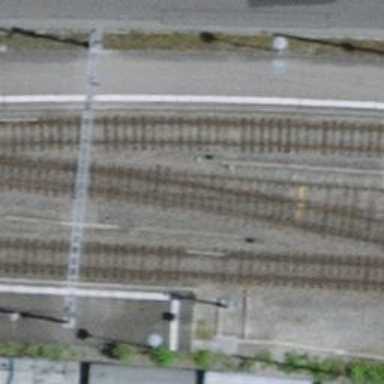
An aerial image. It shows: Railway track with electrified contact lines. This is siding track.